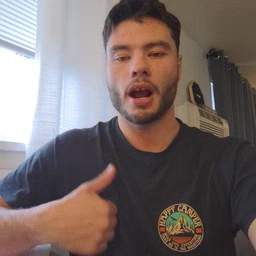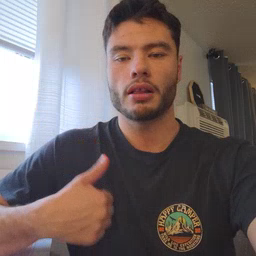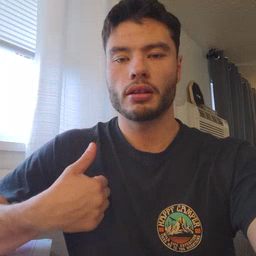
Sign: bath